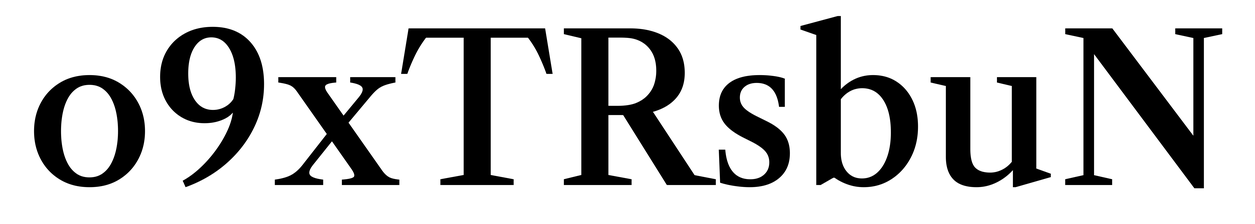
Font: LibreCaslonText_Medium